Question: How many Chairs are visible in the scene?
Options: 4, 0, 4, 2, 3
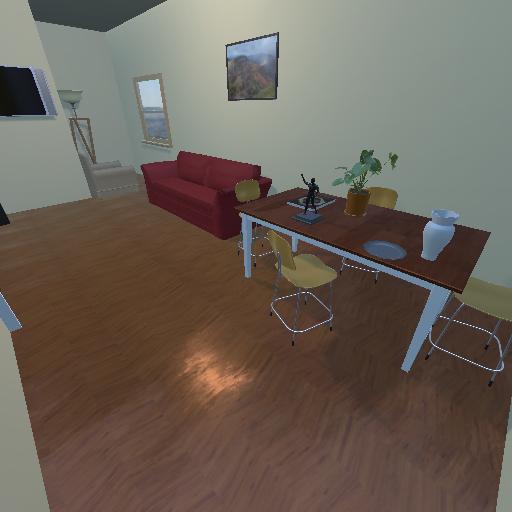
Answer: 4